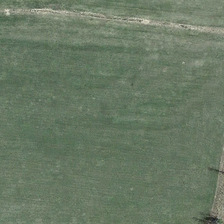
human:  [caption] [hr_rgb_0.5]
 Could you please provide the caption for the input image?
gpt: a large area of grass grows on the pasture .

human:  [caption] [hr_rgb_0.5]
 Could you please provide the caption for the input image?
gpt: a large area of grass grows on the pasture .

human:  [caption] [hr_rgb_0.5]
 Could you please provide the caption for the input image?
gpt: a small amount of trees were planted around the pasture .

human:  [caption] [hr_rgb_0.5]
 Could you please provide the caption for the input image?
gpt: a small amount of trees were planted around the pasture .

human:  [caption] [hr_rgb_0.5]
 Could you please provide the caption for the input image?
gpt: a small amount of trees were planted around the pasture .